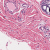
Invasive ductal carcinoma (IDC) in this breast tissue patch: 0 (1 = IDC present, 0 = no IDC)